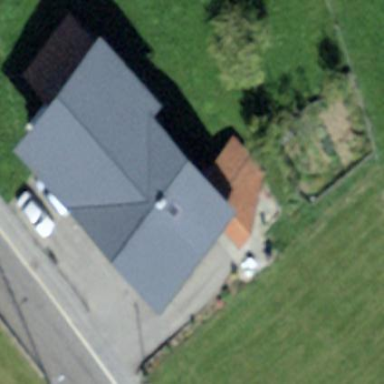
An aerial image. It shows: Farm building.